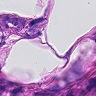
Metastatic tissue present: yes